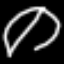
Label: leaf